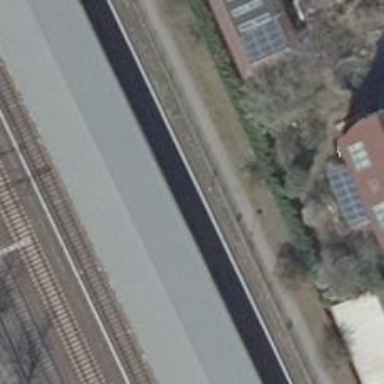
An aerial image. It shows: Railway signal.